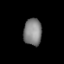
Tissue: lung
Cell type: Endothelial cells
Senescence score: 0.5838
Nuclear area (px): 477
Mean DAPI intensity: 130.686